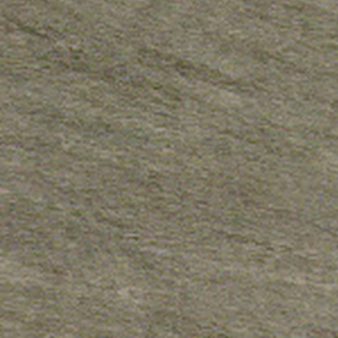
Label: other